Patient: sex F, age 56
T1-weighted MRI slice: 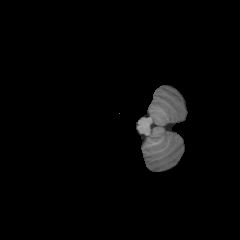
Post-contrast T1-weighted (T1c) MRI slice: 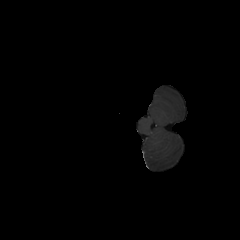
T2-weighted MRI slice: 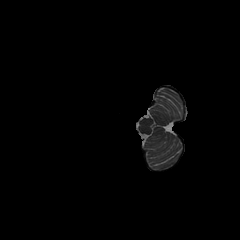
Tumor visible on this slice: no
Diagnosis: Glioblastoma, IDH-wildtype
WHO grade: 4